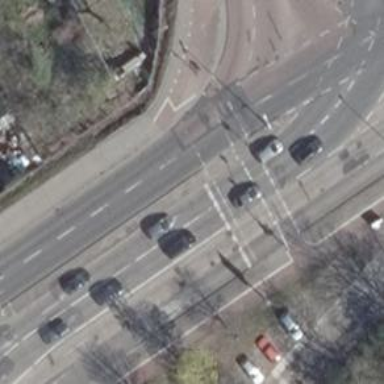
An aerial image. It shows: Traffic signals at road crossing.